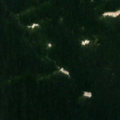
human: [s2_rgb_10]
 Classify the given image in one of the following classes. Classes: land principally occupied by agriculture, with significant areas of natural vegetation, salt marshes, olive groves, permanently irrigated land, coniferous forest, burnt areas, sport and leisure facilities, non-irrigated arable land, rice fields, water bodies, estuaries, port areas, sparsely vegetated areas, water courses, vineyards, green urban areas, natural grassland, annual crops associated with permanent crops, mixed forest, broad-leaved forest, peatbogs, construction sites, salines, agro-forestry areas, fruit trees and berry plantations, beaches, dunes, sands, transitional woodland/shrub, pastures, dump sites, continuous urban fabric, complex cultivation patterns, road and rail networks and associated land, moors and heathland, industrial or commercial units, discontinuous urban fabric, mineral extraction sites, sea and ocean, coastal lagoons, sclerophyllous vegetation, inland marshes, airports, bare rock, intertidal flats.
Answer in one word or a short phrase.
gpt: sea and ocean